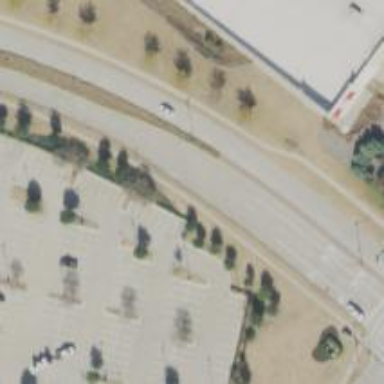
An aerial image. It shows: Tertiary road with separate sidewalk.